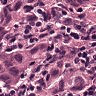
Metastatic tissue present: yes